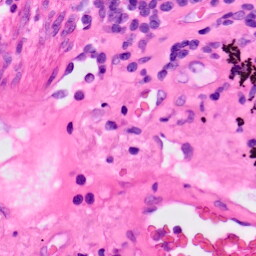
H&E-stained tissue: Lung